Question: I have a list of buttons inside a JLabel. The buttons are images and the background of that image is transparent, however the button iself is bigger than the image and it covers the background image, here's what I mean:

This is the code I have:
'''
JPanel buttons = new JPanel(new GridLayout(0, 1));
JButton butoMapa = null;
try {
butoMapa = new JButton(new ImageIcon(ImageIO.read(new File("imatges/Mapa.png"))));
} catch (IOException e) {
// TODO Auto-generated catch block
e.printStackTrace();
}
butoMapa.setOpaque(false);
butoMapa.setContentAreaFilled(false);
butoMapa.setBorderPainted(false);
butoMapa.addActionListener(this);
JButton butoEtnies = null;
try {
butoEtnies = new JButton(new ImageIcon(ImageIO.read(new File("imatges/Etnies.png"))));
} catch (IOException e) {
// TODO Auto-generated catch block
e.printStackTrace();
}
butoEtnies.addActionListener(this);
JButton butoComandes = null;
try {
butoComandes = new JButton(new ImageIcon(ImageIO.read(new File("imatges/Comandes.png"))));
} catch (IOException e) {
// TODO Auto-generated catch block
e.printStackTrace();
}
butoComandes.addActionListener(this);
JButton butoSurtir = null;
try {
butoSurtir = new JButton(new ImageIcon(ImageIO.read(new File("imatges/Surtir.png"))));
} catch (IOException e) {
// TODO Auto-generated catch block
e.printStackTrace();
}
butoSurtir.addActionListener(this);
SomePanel label2 = new SomePanel();
label2.add(buttons);
frame.add(label2, BorderLayout.EAST);
buttons.add(butoMapa);
buttons.add(butoEtnies);
buttons.add(butoComandes);
buttons.add(butoSurtir);
//JPanel right = new JPanel(new BorderLayout());
// right
//right.add(buttons, BorderLayout.NORTH);
frame.pack();
frame.setLocationRelativeTo(null);
frame.setVisible(true);
'''
SomePanel code:
'''
class SomePanel extends JPanel {
private BufferedImage image;
public SomePanel() {
try {
image = ImageIO.read(getClass().getResource("imatges/costat.png"));
} catch (IOException ex) {}
//add(new JButton("Hello"));
}
@Override
protected void paintComponent(Graphics g) {
super.paintComponent(g);
g.drawImage(image, 0, 0, getWidth(), getHeight(), this);
}
}
'''
Note that I tested those commands with the first map but it still doesn't show the background of the label on the right. What am I missing?
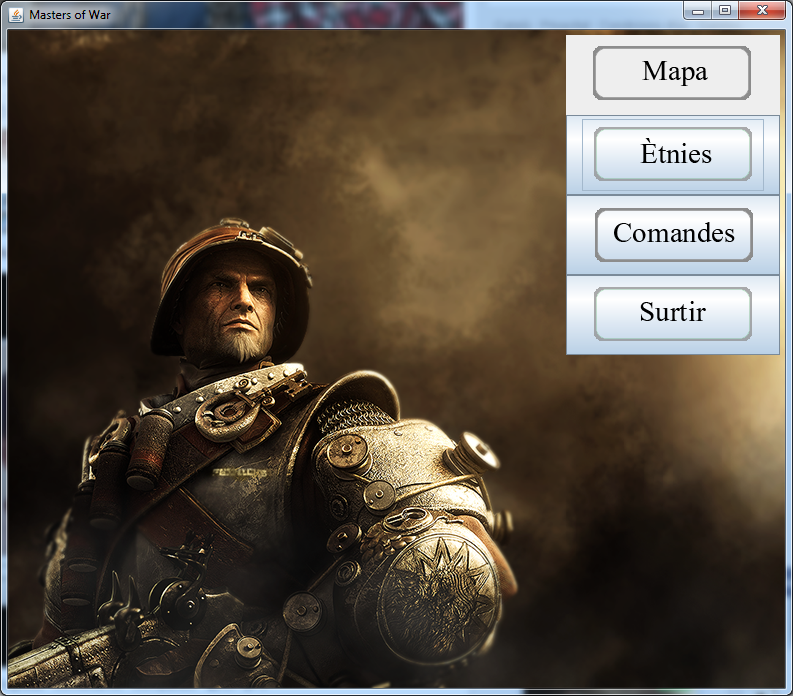
Answer: The button has a default Border. If you don't want the border you can use:
'''
button.setBorderPainted( false );
'''
You may also want to use:
'''
button.setFocusPainted( false );
button.setContentAreaPainted( false );
'''
Edit:
Oops, I just noticed you do use the above code for your first button (you of course will need to repeat if for your other buttons).
I would guess the problem is with the buttons panel. You also need to make the panel transparent:
'''
JPanel buttons = new JPanel(new GridLayout(0, 1));
buttons.setOpaque( false );
'''